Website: lowes
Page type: order-tracking
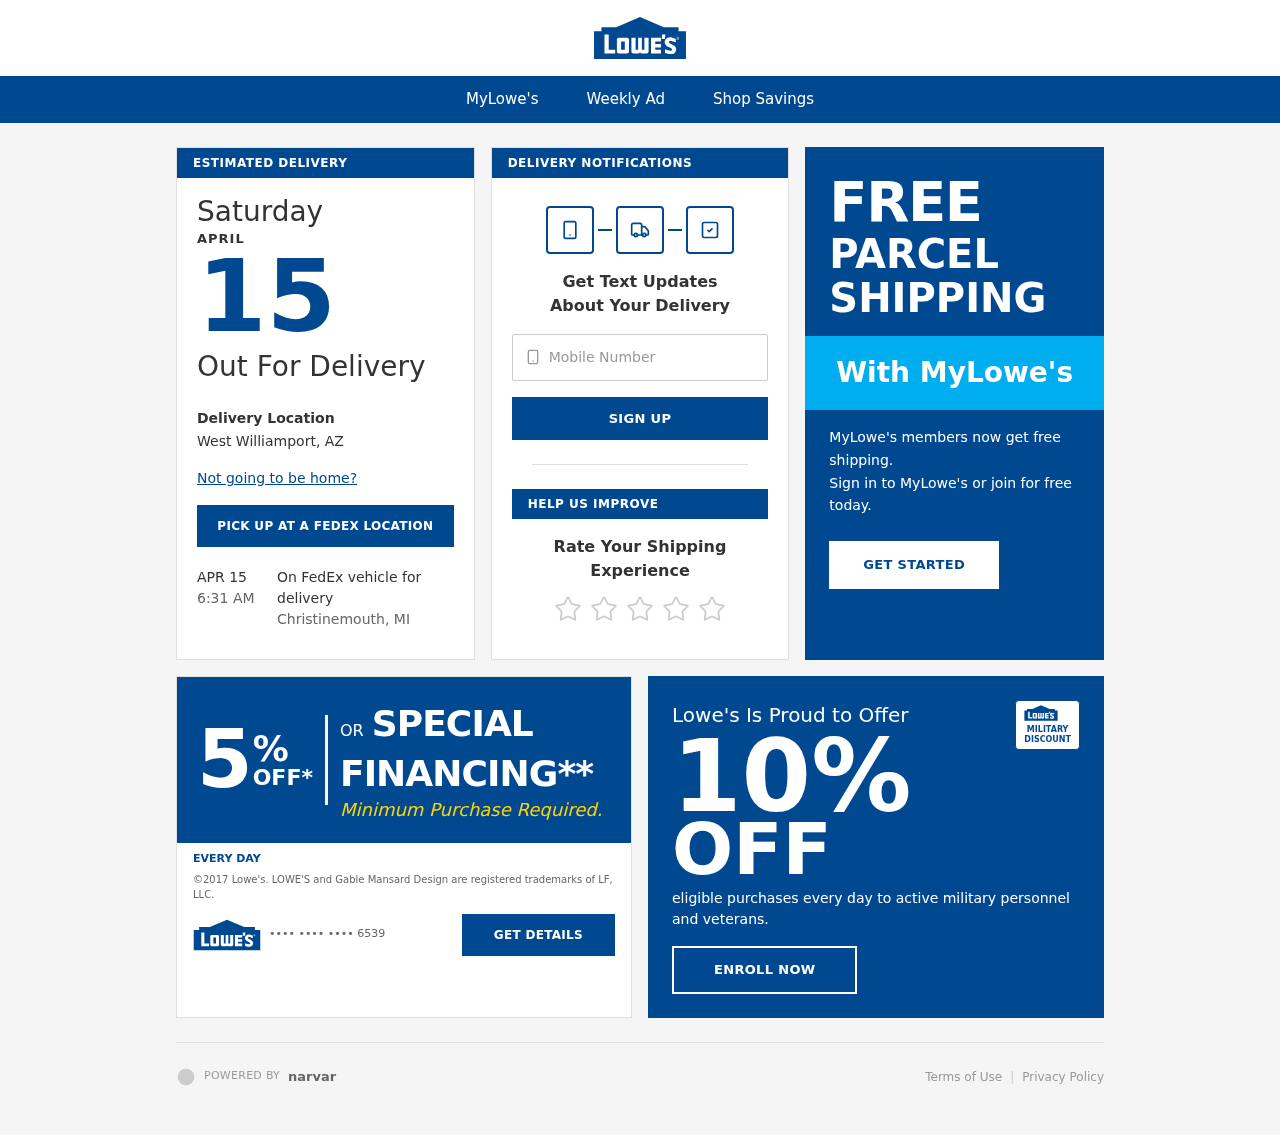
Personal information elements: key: PII_CARD_LAST4
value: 6539
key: PII_PHONE
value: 7749731086
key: PII_CITY_STATE
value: West Williamport, AZ
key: PII_CITY_STATE2
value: Christinemouth, MI
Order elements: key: ORDER_DELIVERY_DATE
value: APRIL
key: ORDER_DELIVERY_DATE
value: APR 15
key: ORDER_DELIVERY_DATE
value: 6:31 AM
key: ORDER_DELIVERY_DATE
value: Saturday
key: ORDER_DELIVERY_DATE
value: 15